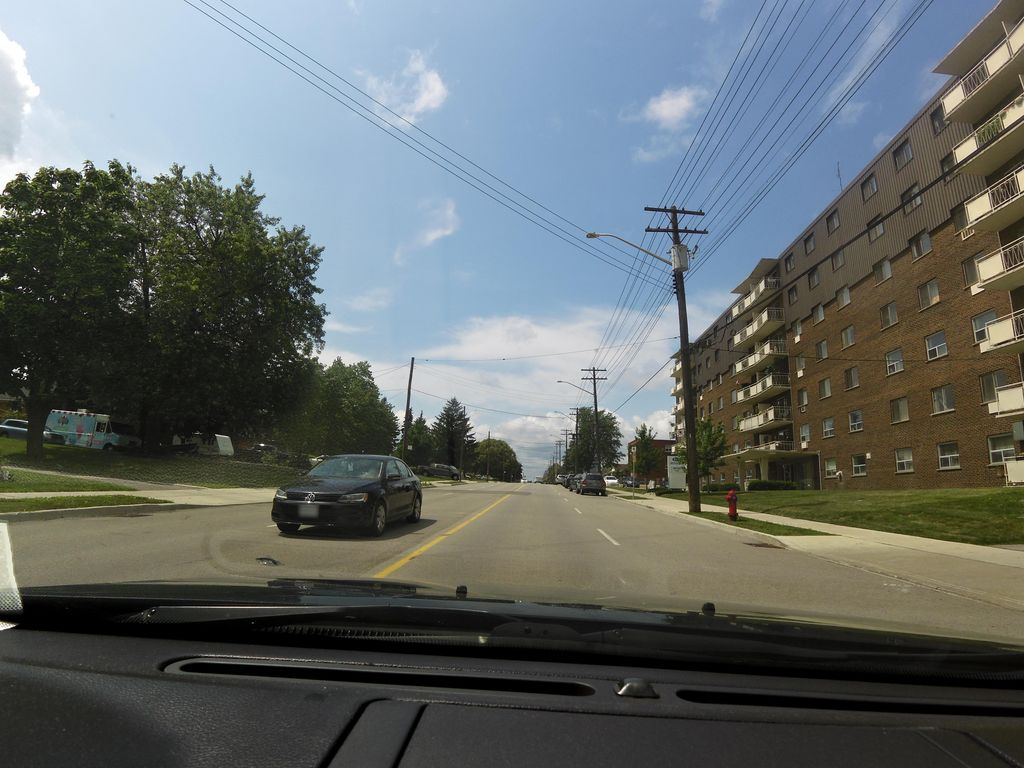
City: hamilton